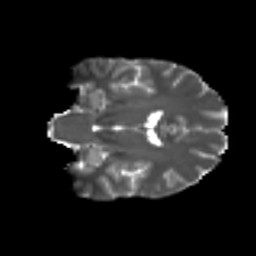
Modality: T2w
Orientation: coronal
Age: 23
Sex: female
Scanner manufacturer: ge
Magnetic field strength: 3 T
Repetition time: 7.8 s
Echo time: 0.061 s